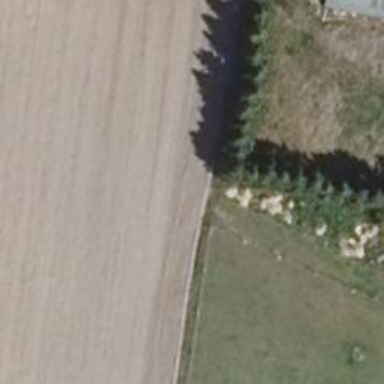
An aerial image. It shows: Row of evergreen needle-leaved trees.